Field crop: maize
Growth stage: 2
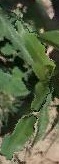
Species: maize